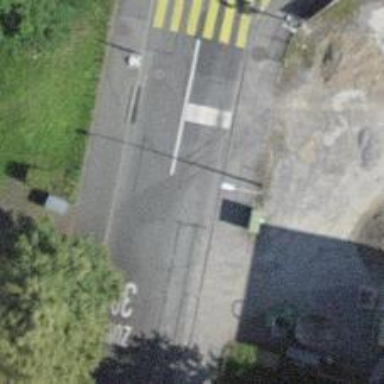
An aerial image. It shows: Kerb barrier.